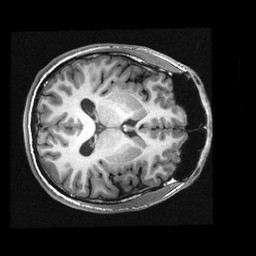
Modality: T1w
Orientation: axial
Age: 25
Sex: male